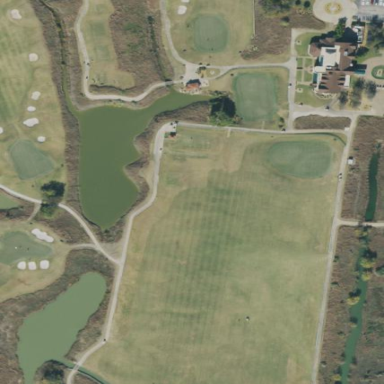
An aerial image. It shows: Water hazard on golf course. The hazard is natural water feature.